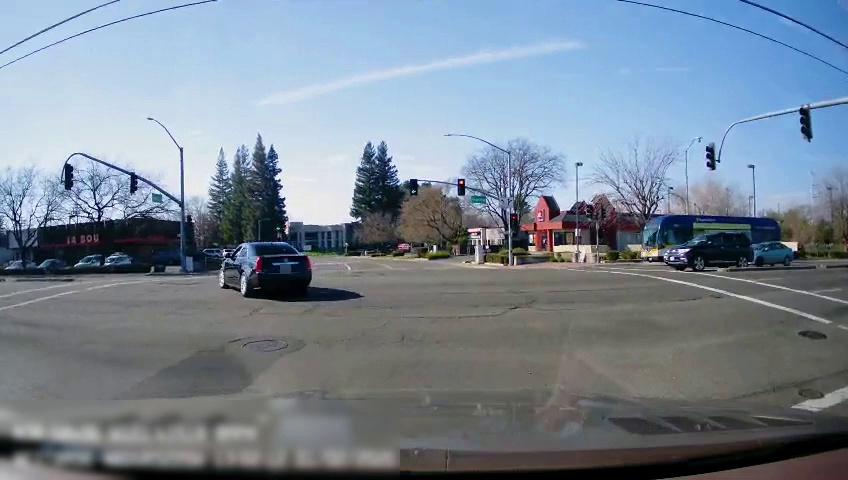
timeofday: Day
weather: Sunny
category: Drivable Space
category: Vehicles | SUV
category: Vehicles | Car
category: Vehicles | Car
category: Vehicles | Bus
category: Vehicles | Car
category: Vehicles | Car
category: Vehicles | Car
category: Vehicles | Car
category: Lanes | Alternate Lane
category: Traffic | Lights
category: Traffic | Lights
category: Traffic | Lights
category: Traffic | Lights
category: Traffic | Lights
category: Traffic | Lights
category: Traffic | Signs
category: Traffic | Lights
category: Traffic | Lights
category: Traffic | Signs
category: Traffic | Signs
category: Traffic | Lights
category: Traffic | Lights
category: Traffic | Lights